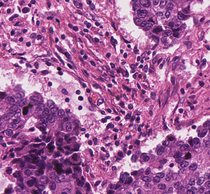
Tumor epithelial tissue: yes
Tumor-associated stroma tissue: yes
Normal tissue: no